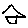
Label: house